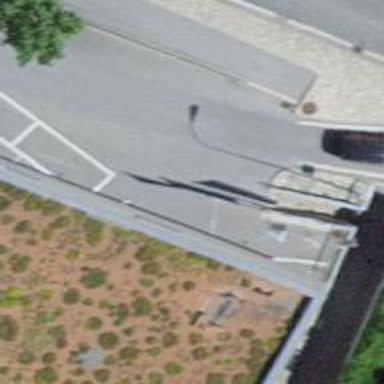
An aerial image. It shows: Road with steps.